Question: I'm having a problem with the font size, it is much smaller than it should be and even increasing the size parameter makes no difference.
The preferred size is to show that it's not the size constricting it, and the text is random and long to show how small the text is. It is all fonts as well not just sans-serif, but if I use a system default font it is normal. I also restarted my computer to make sure it hadn't loaded the font into cache wrong.
'''
JLabel time = new JLabel("sdfghgfdcfghgvghbvhgvghhvghgvghhbhbhb");
time.setFont(new Font("sans-serif", 13, Font.ITALIC));
time.setPreferredSize(new Dimension(50, 50));
panel.add(time);
'''
panel is just a JPanel with a normal flowlayout.
Here is an image of the text:

The text is approximately 5 pixels tall. Thanks
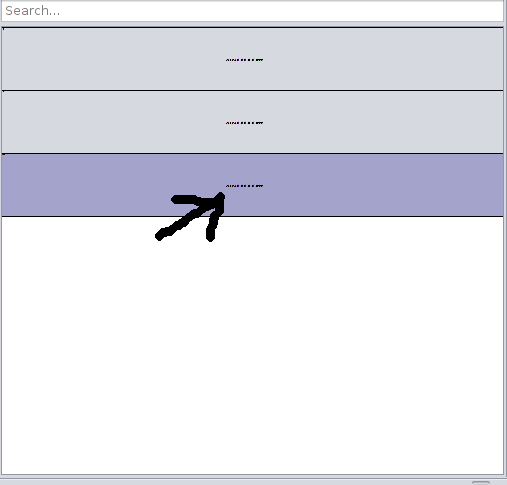
Answer: '''
time.setFont(new Font("sans-serif", 13, Font.ITALIC)); // not so good
'''
Check the order of the constructor parameters.
'''
time.setFont(new Font("sans-serif", Font.ITALIC, 13)); // better
'''
Remember, the API is your friend. :)